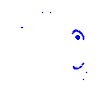
Particle: pion